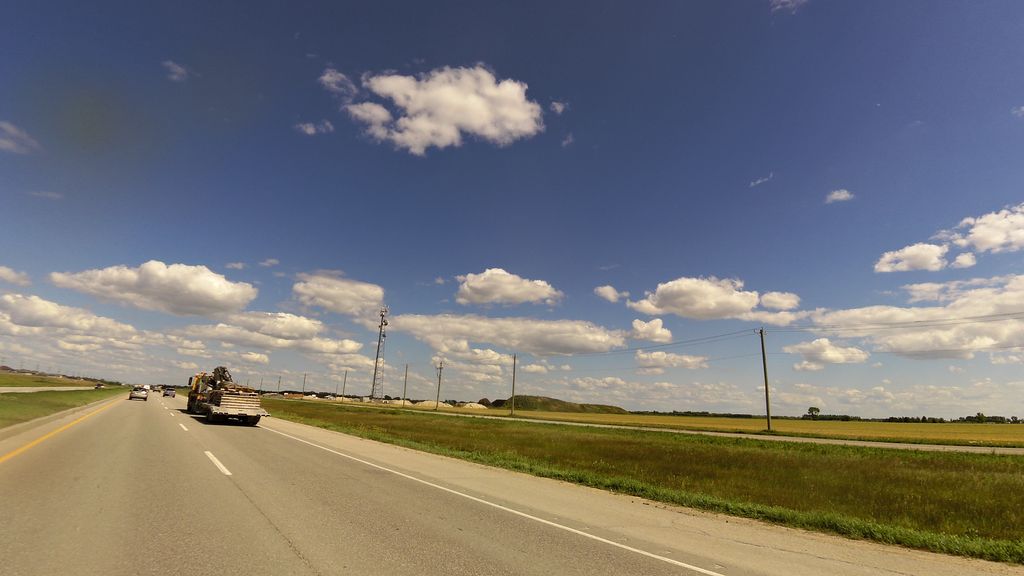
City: winnipeg